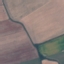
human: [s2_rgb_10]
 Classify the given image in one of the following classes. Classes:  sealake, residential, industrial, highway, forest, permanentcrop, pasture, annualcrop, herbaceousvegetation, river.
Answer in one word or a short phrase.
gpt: AnnualCrop